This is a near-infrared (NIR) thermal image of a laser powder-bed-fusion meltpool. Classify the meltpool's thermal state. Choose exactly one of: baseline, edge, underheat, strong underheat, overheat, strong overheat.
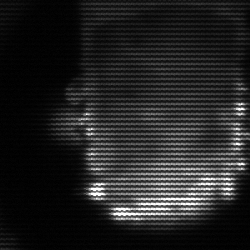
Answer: baseline